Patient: sex F, age 56
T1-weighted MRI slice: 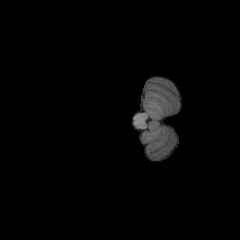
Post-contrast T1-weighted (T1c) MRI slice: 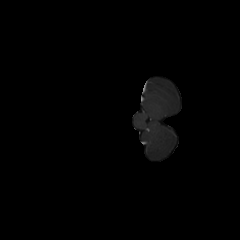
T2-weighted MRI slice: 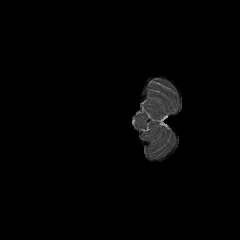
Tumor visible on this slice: no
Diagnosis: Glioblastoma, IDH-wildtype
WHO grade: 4